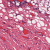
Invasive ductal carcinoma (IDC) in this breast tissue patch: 1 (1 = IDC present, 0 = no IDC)